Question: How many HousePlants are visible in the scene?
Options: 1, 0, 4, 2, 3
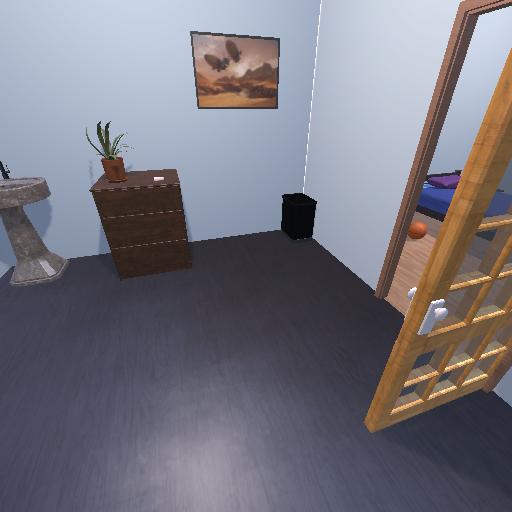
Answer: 1